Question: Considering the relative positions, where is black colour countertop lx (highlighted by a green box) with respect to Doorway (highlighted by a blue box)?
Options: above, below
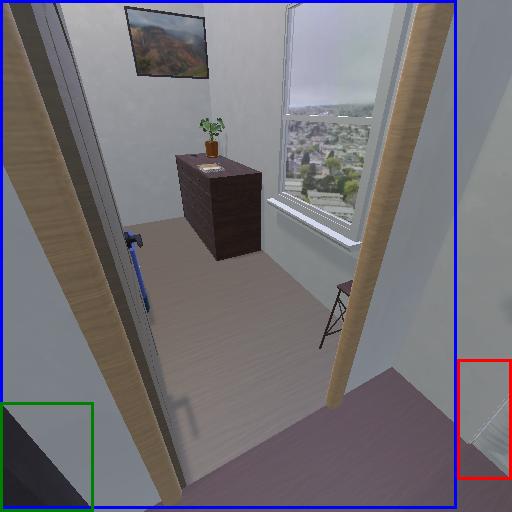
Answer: above